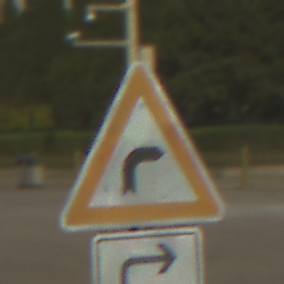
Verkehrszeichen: KurveRechts
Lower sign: RichtungsangabeDurchPfeile5
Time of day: MorningAfternoon
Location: Outdoor (Suburban)
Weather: Clear
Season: NotSpecified
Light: Natural